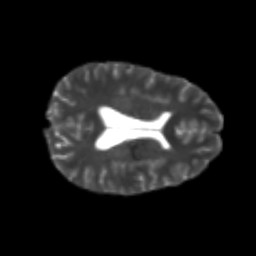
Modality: T2w
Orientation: axial
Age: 25
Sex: female
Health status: healthy
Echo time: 0.074 s